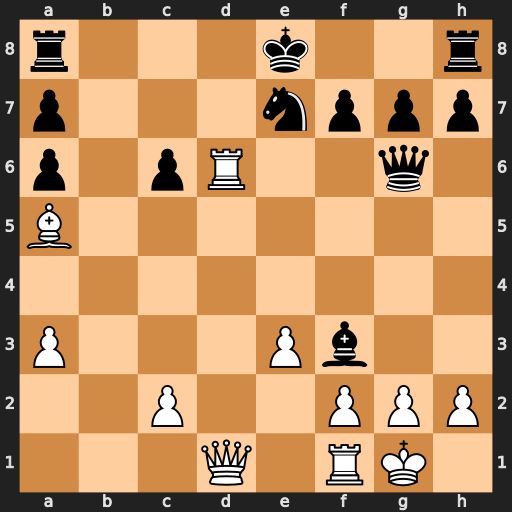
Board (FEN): r3k2r/p3nppp/p1pR2q1/B7/8/P3Pb2/2P2PPP/3Q1RK1
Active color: w
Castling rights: kq
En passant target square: -
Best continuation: Rd8+ Rxd8 Qxd8#